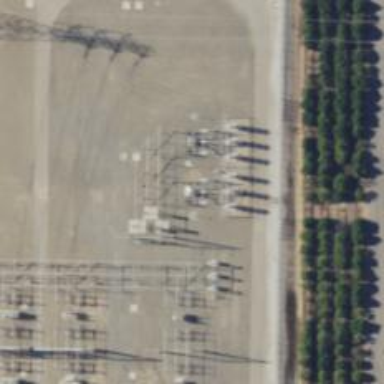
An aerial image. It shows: Switch for power supply.